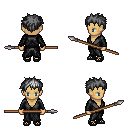
a pixel art fantasy rpg character, female body template, human, tanned skin, gray robe, magenta pants, gray bedhead hairstyle, ghillies, spear, four views (front, back, left, right), 2x2 character sprite sheet, small pixel art, hard edges, no anti-aliasing